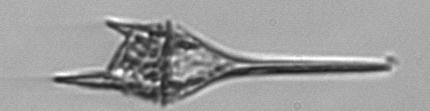
Label: Tripos_lineatus